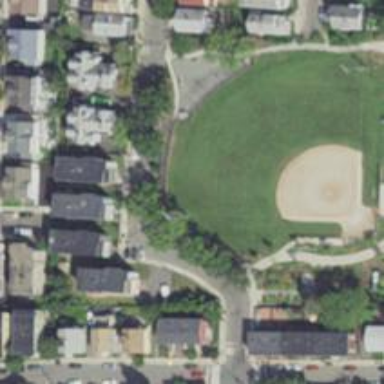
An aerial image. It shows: Baseball pitch with artificial turf for leisure sports.